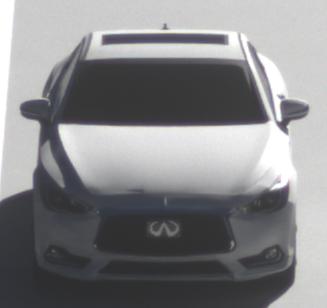
Make: Infiniti
Model: Q60 2.0t
Detailed model: Q60 (V37)
Model produced from: 2016/10
Model produced until: 2018/08
Doors: 2
Color: white
Road condition: dry road
Daytime: morning or afternoon
Contrast: high contrast